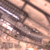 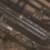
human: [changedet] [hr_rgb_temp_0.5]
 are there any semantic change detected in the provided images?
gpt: The airport has been extended.